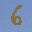
Label: 6